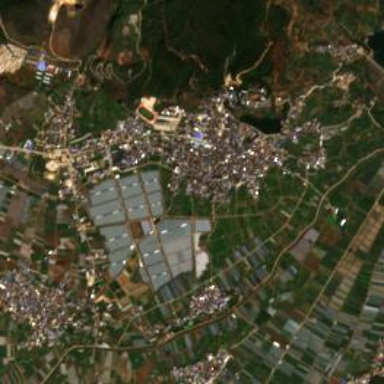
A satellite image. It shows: Ethnic township within town.